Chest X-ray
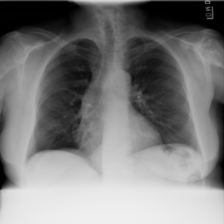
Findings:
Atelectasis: negative
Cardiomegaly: negative
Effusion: negative
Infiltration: negative
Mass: negative
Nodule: negative
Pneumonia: negative
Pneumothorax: negative
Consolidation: negative
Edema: negative
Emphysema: negative
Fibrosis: negative
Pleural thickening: negative
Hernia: negative